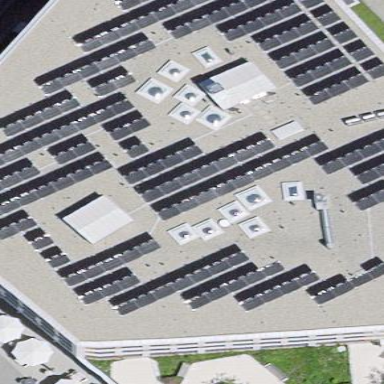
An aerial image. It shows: Nursing home building.